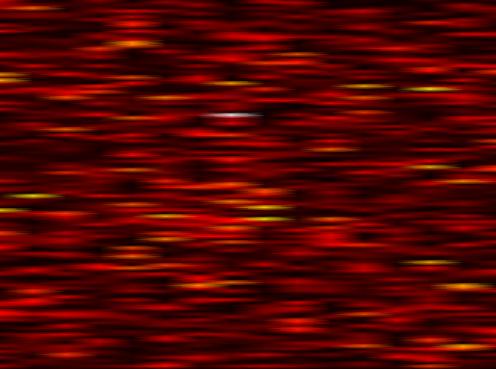
Label: OFDM